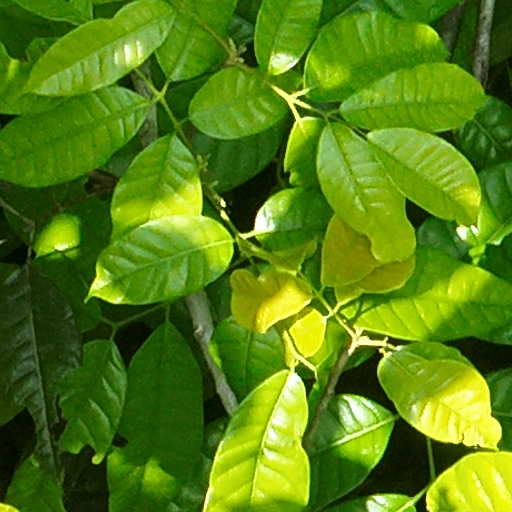
Species: Protium stevensonii
GBIF accepted scientific name: Tetragastris panamensis
Crown area (m\u00b2): 127.758